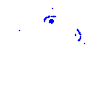
Particle: pion